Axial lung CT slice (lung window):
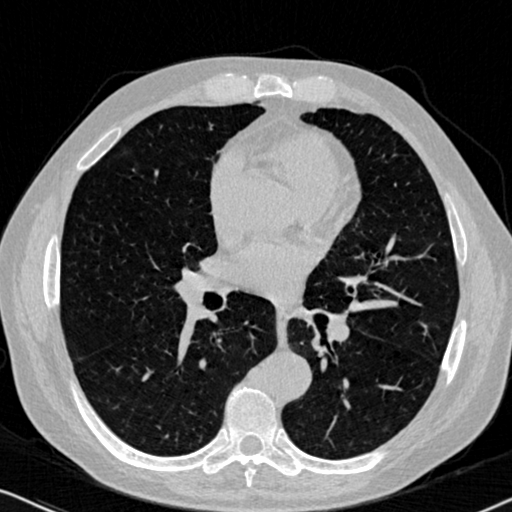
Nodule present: no